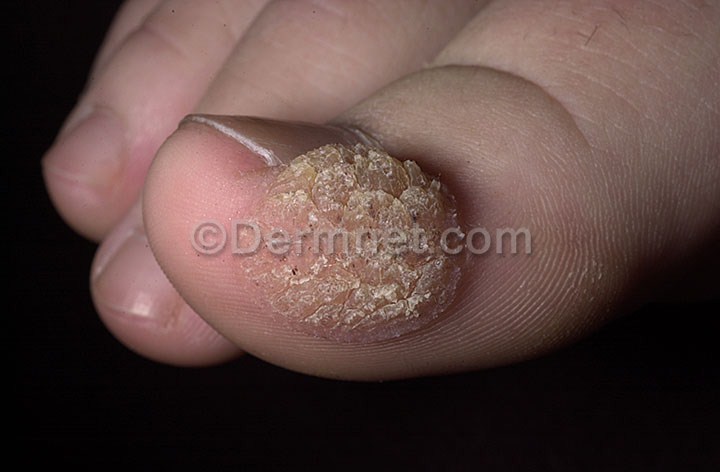
Disease: Warts Molluscum and other Viral Infections